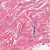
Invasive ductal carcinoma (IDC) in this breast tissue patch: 0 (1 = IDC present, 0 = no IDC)